Field crop: maize
Growth stage: 2
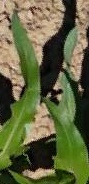
Species: maize